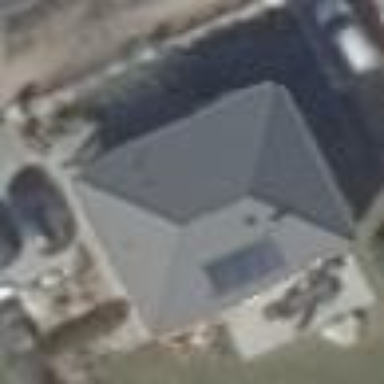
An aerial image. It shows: Residential building with hipped roof.